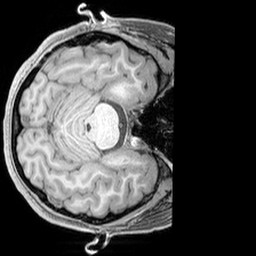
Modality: T1w
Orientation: axial
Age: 21
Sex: female
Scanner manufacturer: siemens
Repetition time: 2.3 s
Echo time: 0.00226 s